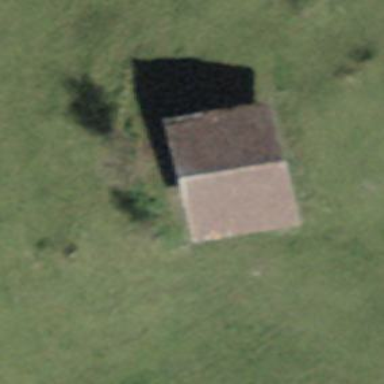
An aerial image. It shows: Barn.